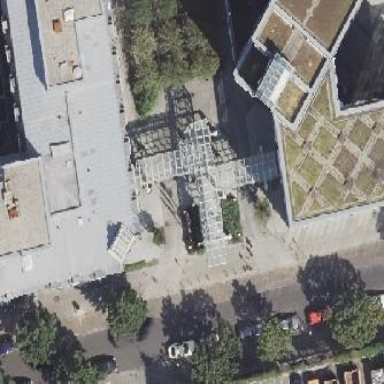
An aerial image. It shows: View of roof of building.